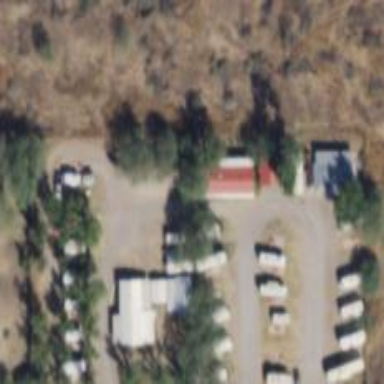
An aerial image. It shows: Caravan site with sanitary dump station for travelers.